Aerial crown-view tile of a tropical tree (Barro Colorado Island, Panama), acquired 20250124:
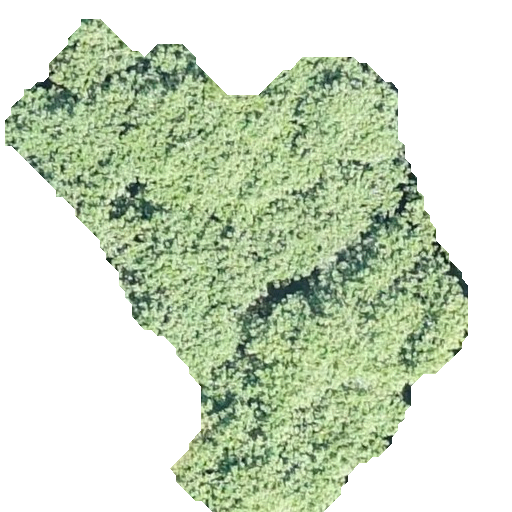
Species: Hieronyma alchorneoides
GBIF accepted scientific name: Hieronyma alchorneoides
Crown area: 201.361 m²